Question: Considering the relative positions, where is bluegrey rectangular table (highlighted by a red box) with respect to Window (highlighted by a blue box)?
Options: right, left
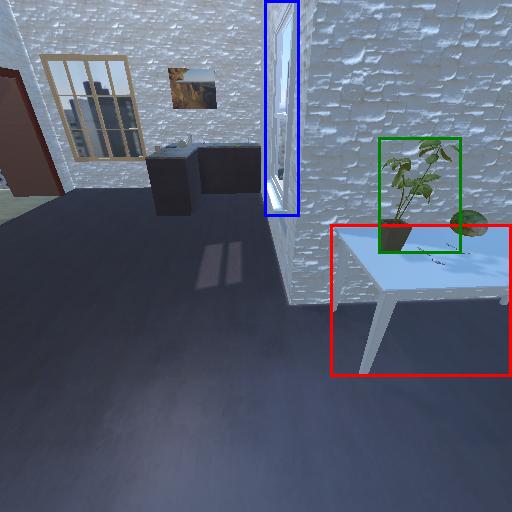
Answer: right